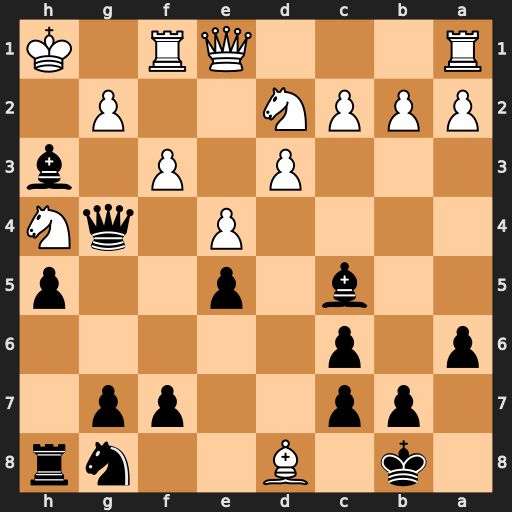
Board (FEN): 1k1B2nr/1pp2pp1/p1p5/2b1p2p/4P1qN/3P1P1b/PPPN2P1/R3QR1K
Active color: b
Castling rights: -
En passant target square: -
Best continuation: Bxg2+ Nxg2 Qh3#